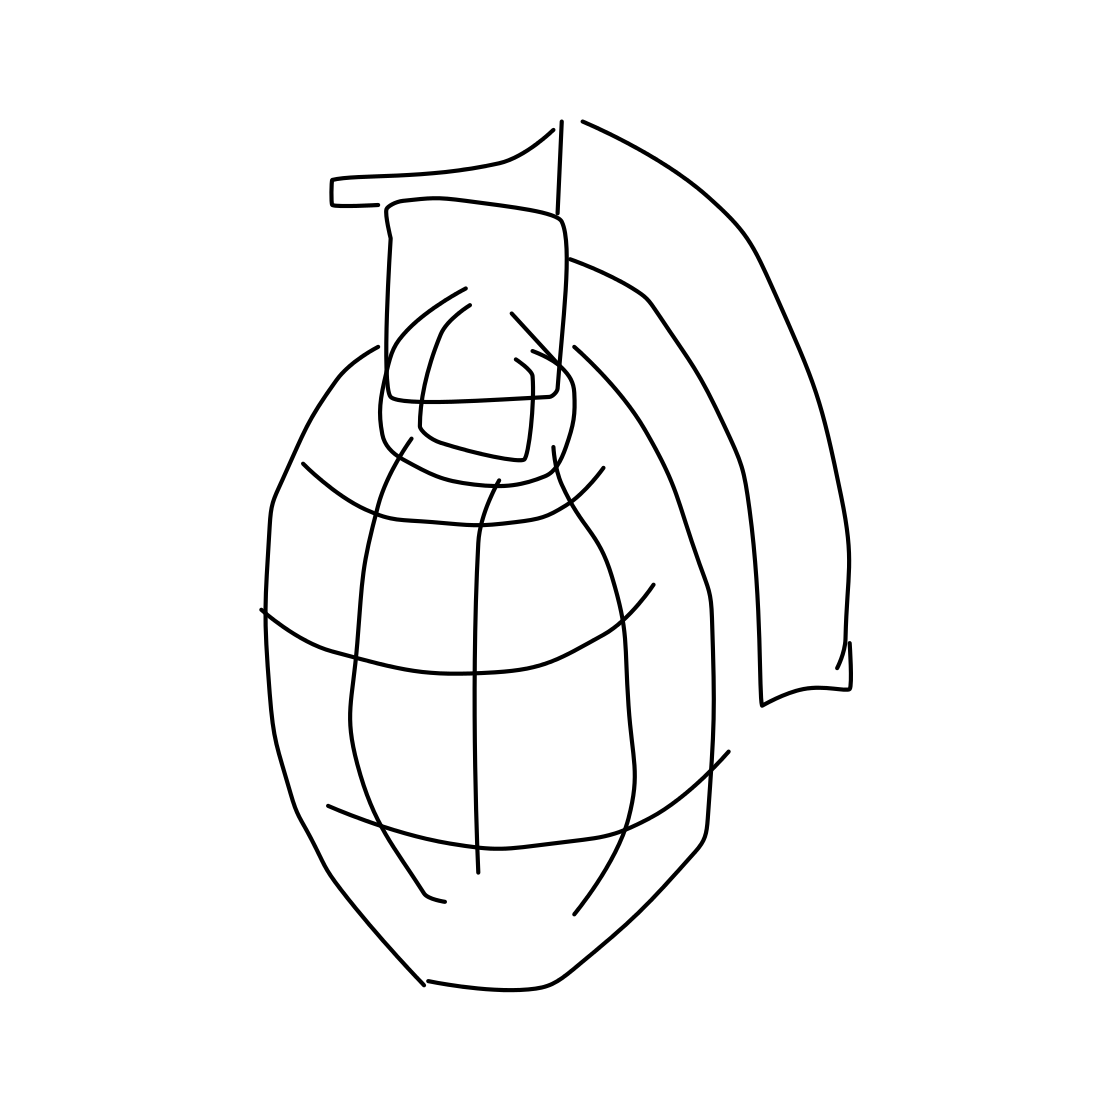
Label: grenade